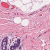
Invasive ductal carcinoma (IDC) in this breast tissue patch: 0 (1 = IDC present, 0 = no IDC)